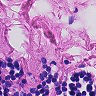
Metastatic tissue present: no